Question: I want to make my own html text editor very simple code. And When I click Bold button, in textarea, must be insert [B]boldtext[/B] and "boldtext" can be select like this photo.

I wrote tihs code,
'''
function TextEditor(startSyntax,endSyntax,elementID)
{
var textarea = $('#' + elementID)
var start = textarea[0].selectionStart;
var end = textarea[0].selectionEnd;
var text = textarea.val();
if (start == end) {
return text.substring(0,start) + startSyntax + "text" + endSyntax + text.substring(end,text.lenght);
};
return text.substring(0,start) + startSyntax + text.substring(start, end) + endSyntax + text.substring(end,text.lenght);
}
$("#btnKaydet").on("click", function() {
$("#txtMesaj").val(TextEditor("[B]","[/B]","txtMesaj"));
});
'''
What I wrote inserts text but it does not select "boldtext" text after adding the tags, like in photo.
How can I do this with jquery?
Thanks
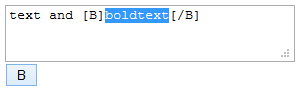
Answer: You will have to write a function to select the text that was previously selected. Since you're changing the entire text in the textarea, it won't remember what was selected previously. Here's a link with an example function on how to do this.
<URL>
Code for the solution:
'''
function TextEditor(startSyntax,endSyntax,elementID)
{
var textarea = $('#' + elementID)
var start = textarea[0].selectionStart;
var end = textarea[0].selectionEnd;
var text = textarea.val();
if (start == end) {
textarea.val(text.substring(0,start) + startSyntax + "text" + endSyntax + text.substring(end,text.lenght));
}
else
{
textarea.val(text.substring(0,start) + startSyntax + text.substring(start, end) + endSyntax + text.substring(end,text.lenght));
}
selectText(textarea[0], start+3, end + 3);
}
$("#btnKaydet").on("click", function() {
TextEditor("[B]","[/B]","txtMesaj")
});
function selectText(input, start, end)
{
if(input.setSelectionRange) {
input.focus();
input.setSelectionRange(start, end);
} else if(input.createTextRange) {
var range = input.createTextRange();
input.collapse(true);
input.moveEnd('character', end);
input.moveStart('character', start);
input.select();
}
}
'''
jsfiddle: <URL>
NOTE: I only tested this on chrome, it may behave differently in different browsers.